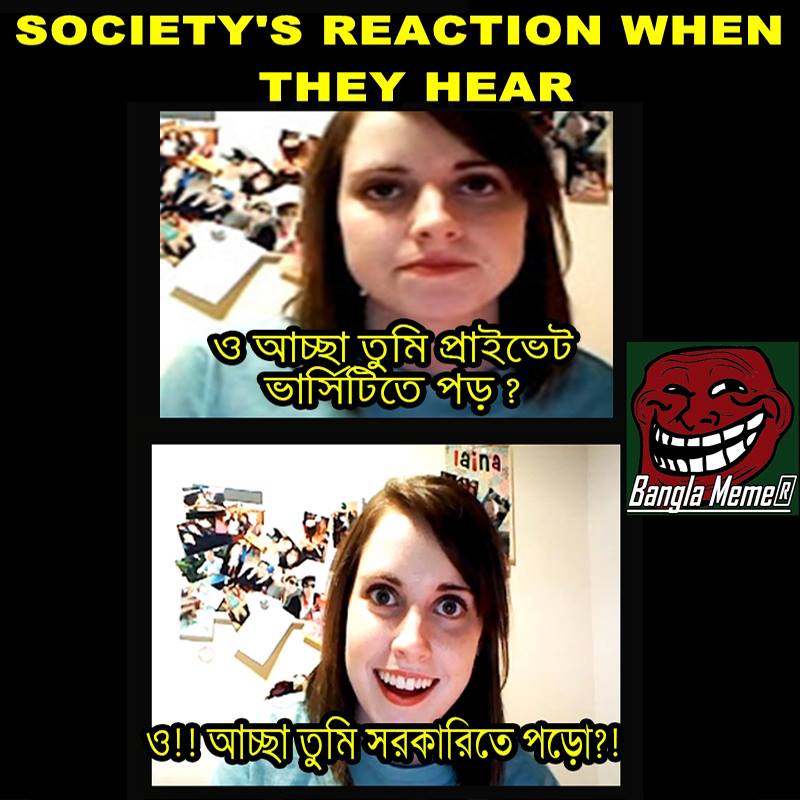
Caption: SOCIETY'S REACTION WHEN THEY HEAR ও আচ্ছা তুমি প্রাইভেট ভার্সিটিতে পড় ?  ও !! আচ্ছা তুমি সরকারিতে পড়ো ?!
Label: hate